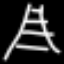
Label: The Eiffel Tower